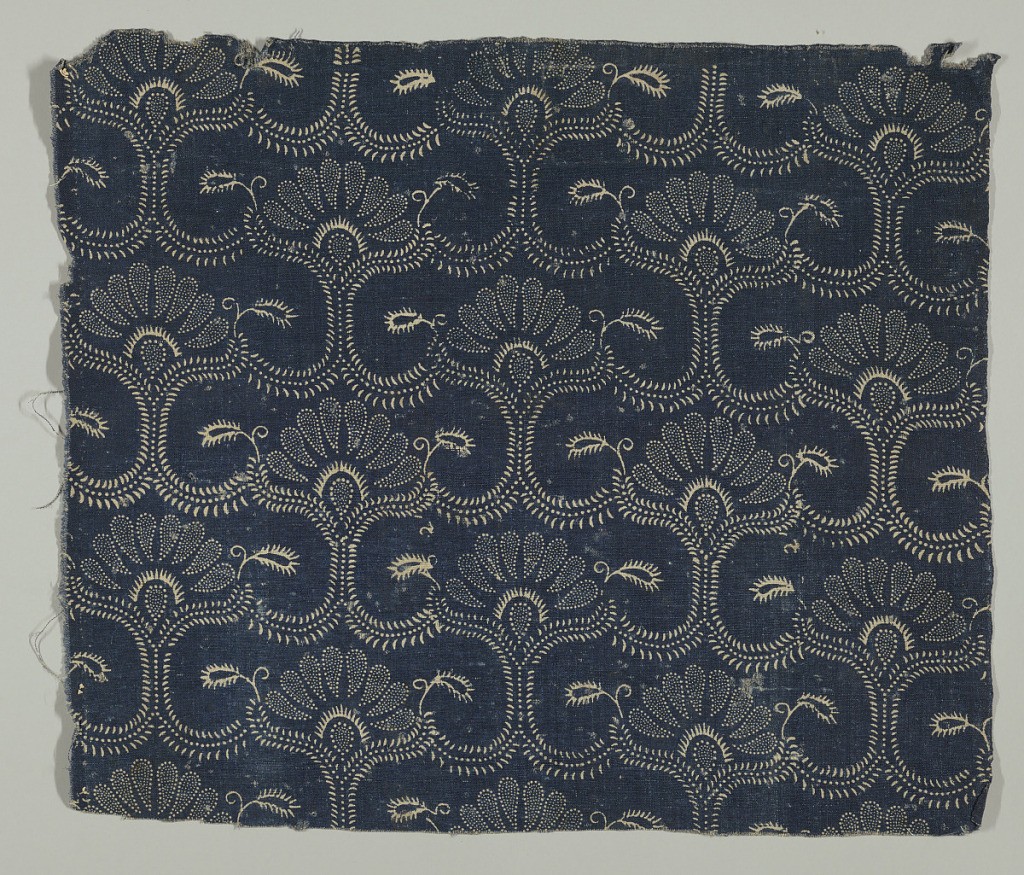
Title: Textile
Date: ca. 1790
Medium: Technique: block printed with resist paste on plain weave foundation, immersion dyed in indigo vat
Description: Fan-like shapes sprouting small leaves in an off-set arrangement.